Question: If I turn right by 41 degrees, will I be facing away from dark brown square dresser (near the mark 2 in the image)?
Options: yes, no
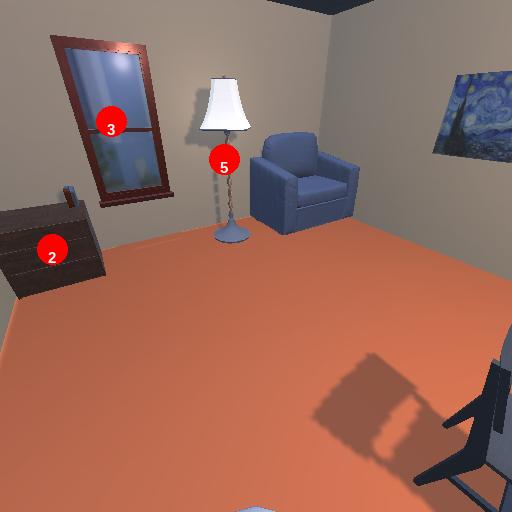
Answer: yes